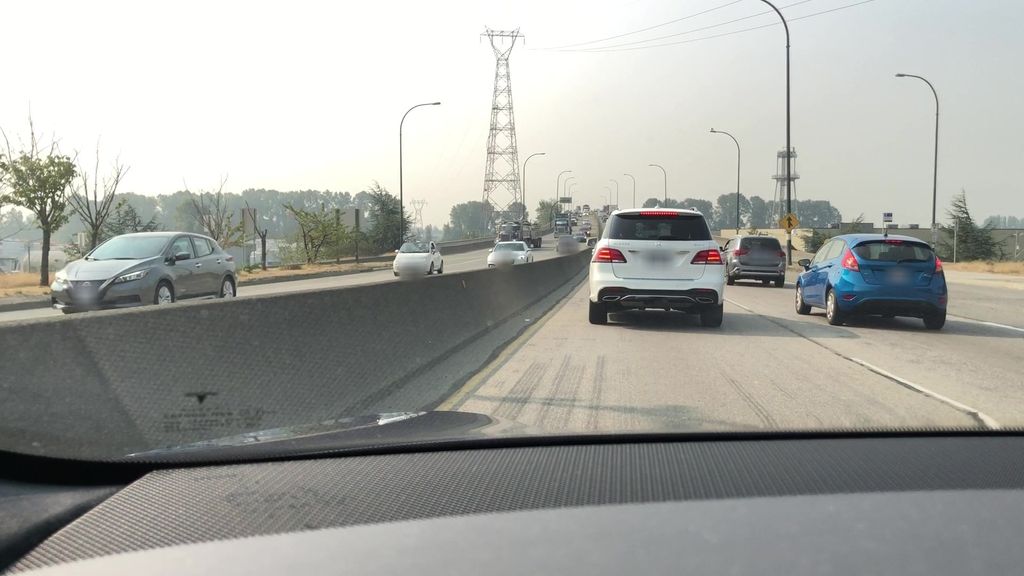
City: vancouver